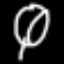
Label: leaf